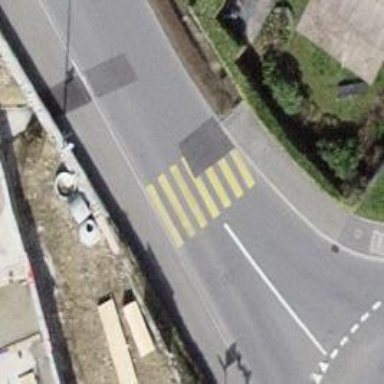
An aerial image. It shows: Zebra crossing on footway.